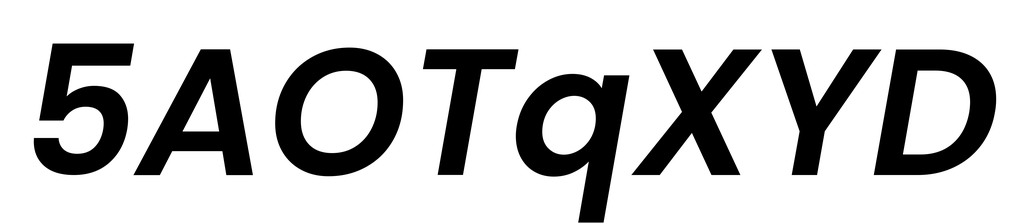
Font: Poppins-SemiBoldItalic